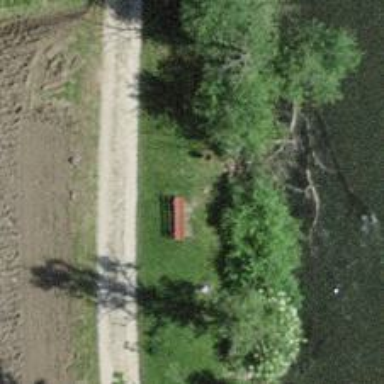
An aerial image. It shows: Red bench.